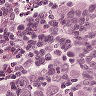
Metastatic tissue present: yes